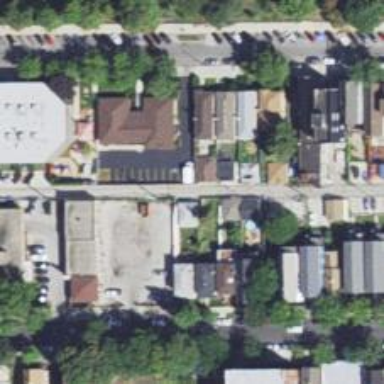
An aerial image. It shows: Alleyway designated as service road.